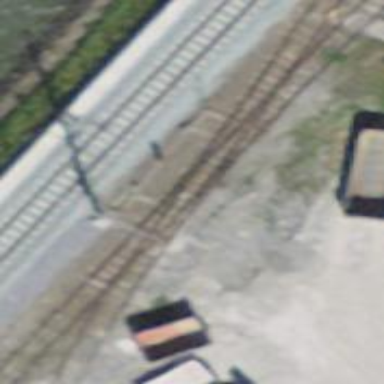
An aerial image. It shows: Railway switch.